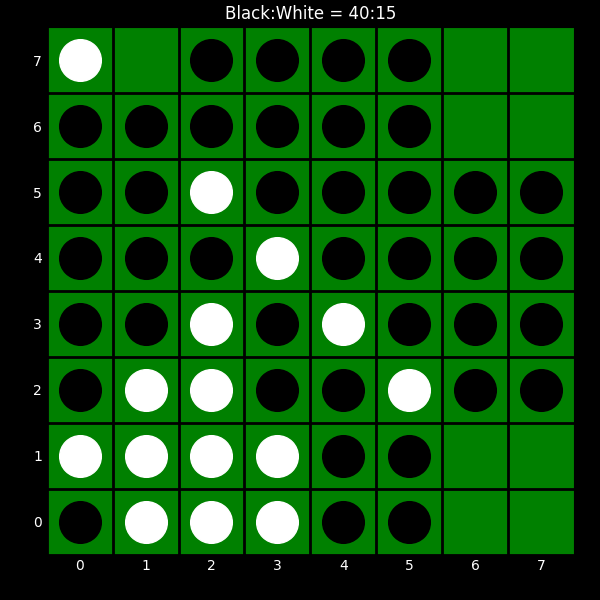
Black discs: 40
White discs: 15